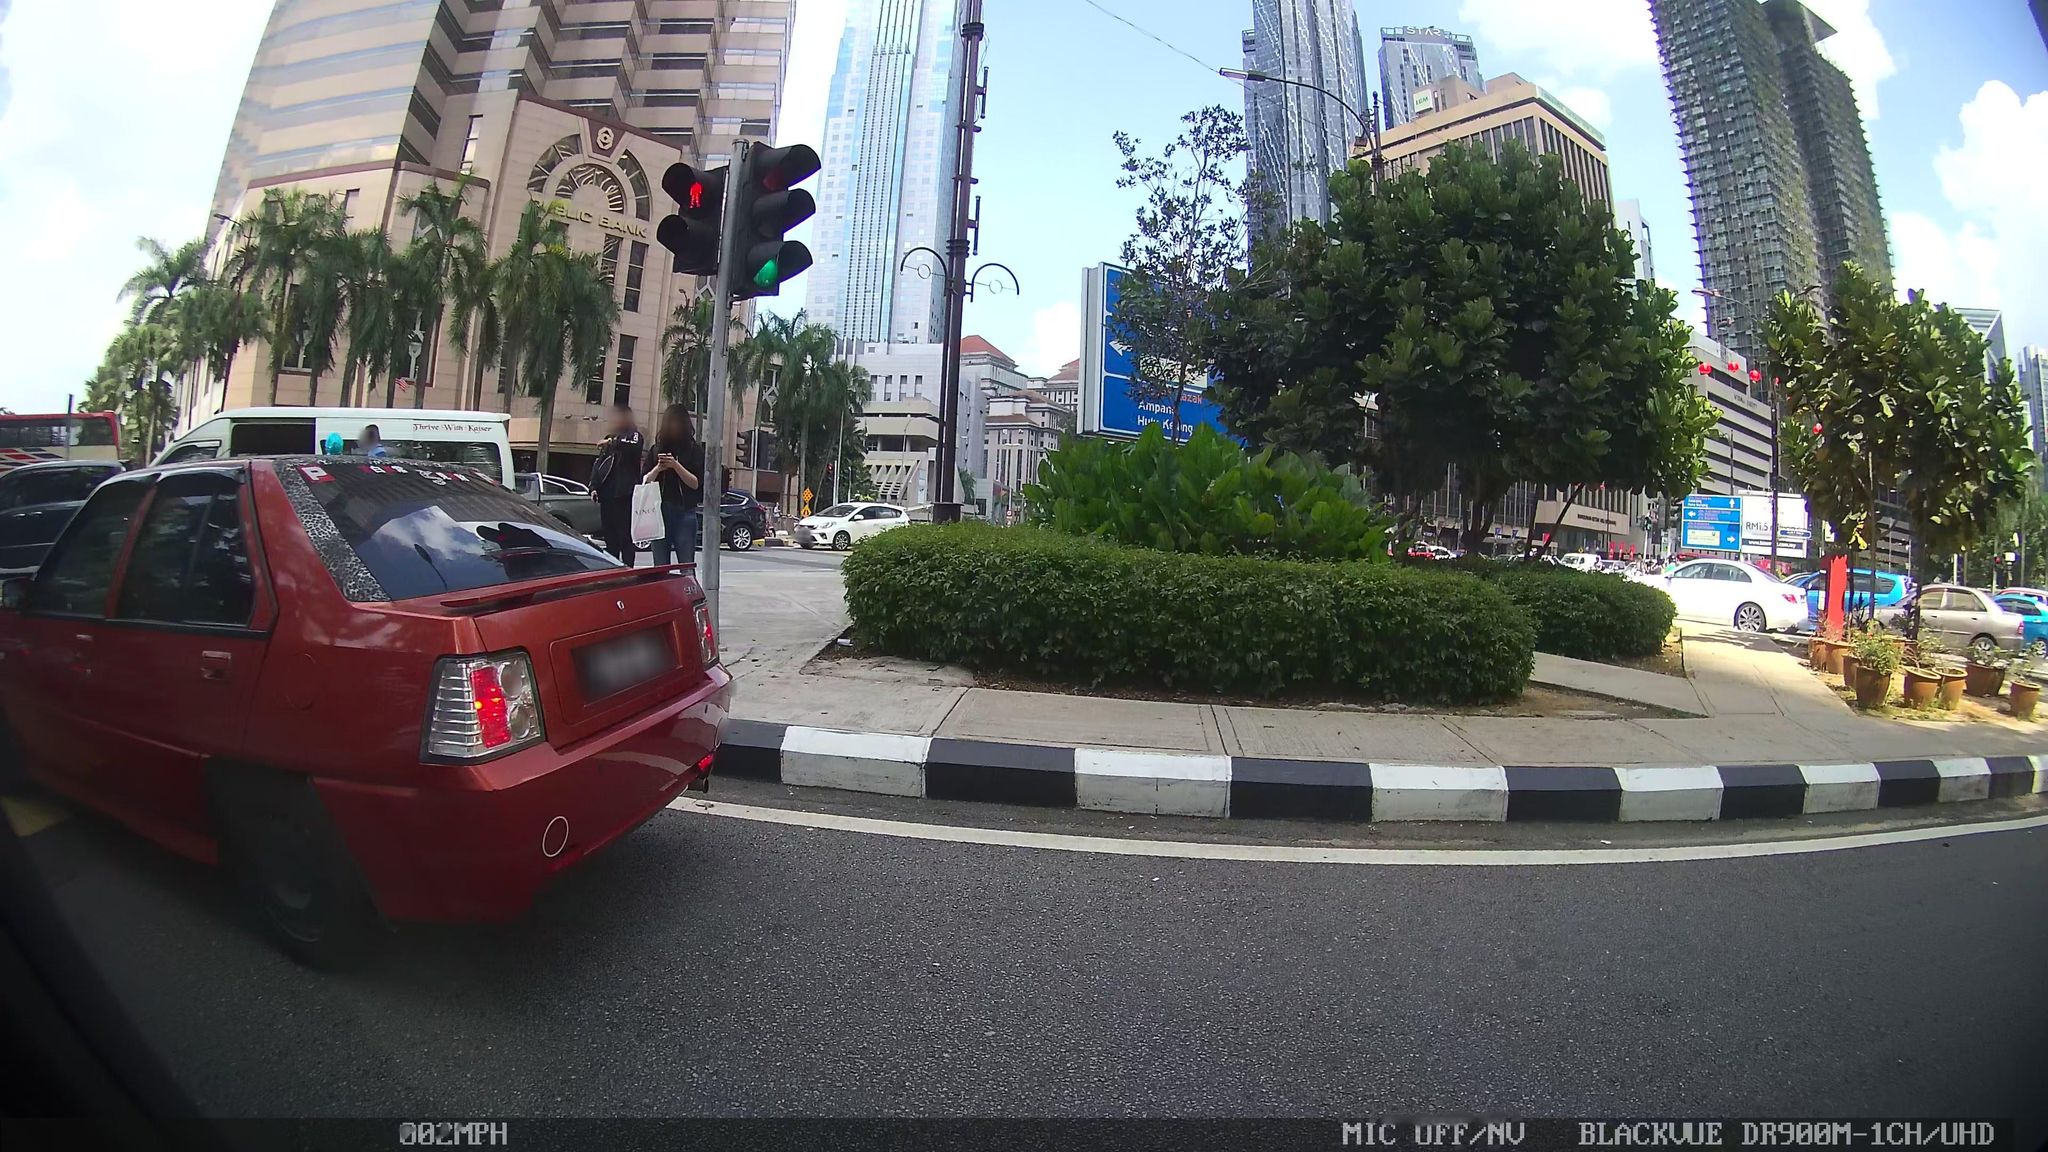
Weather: clear
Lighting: day
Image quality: good
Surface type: driving surface
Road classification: motorway_link, service
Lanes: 4, 2, 1
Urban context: urban centre
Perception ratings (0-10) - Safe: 4.23, Lively: 9.34, Beautiful: 3.77, Boring: 1.64, Depressing: 3.27, Wealthy: 3.14